Interaction volume radius: 5 \u00c5
Interaction volume height: 30 \u00c5
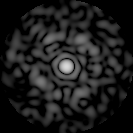
Disorder parameter: 0.8177